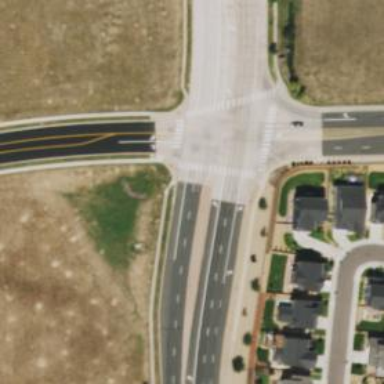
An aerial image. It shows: Marked crossing on footway.